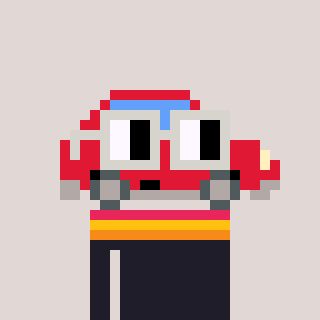
a pixel art character with square light gray glasses, a car-shaped head and a grayscale-colored body on a warm background